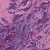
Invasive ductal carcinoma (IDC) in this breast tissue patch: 1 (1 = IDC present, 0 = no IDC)